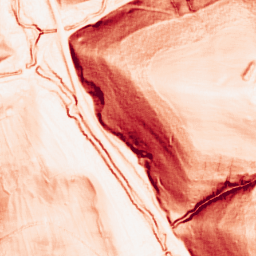
Category: morphological
Decomposition family: morphological_square
Decomposition parameters: operation: gradient
size: 3
Upsampling method: linear_exact
Upsampling parameters: scale: 4
Upsampling scale: 4